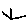
Label: square